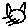
Label: cat